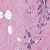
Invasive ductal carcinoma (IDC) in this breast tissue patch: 0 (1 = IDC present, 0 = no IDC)